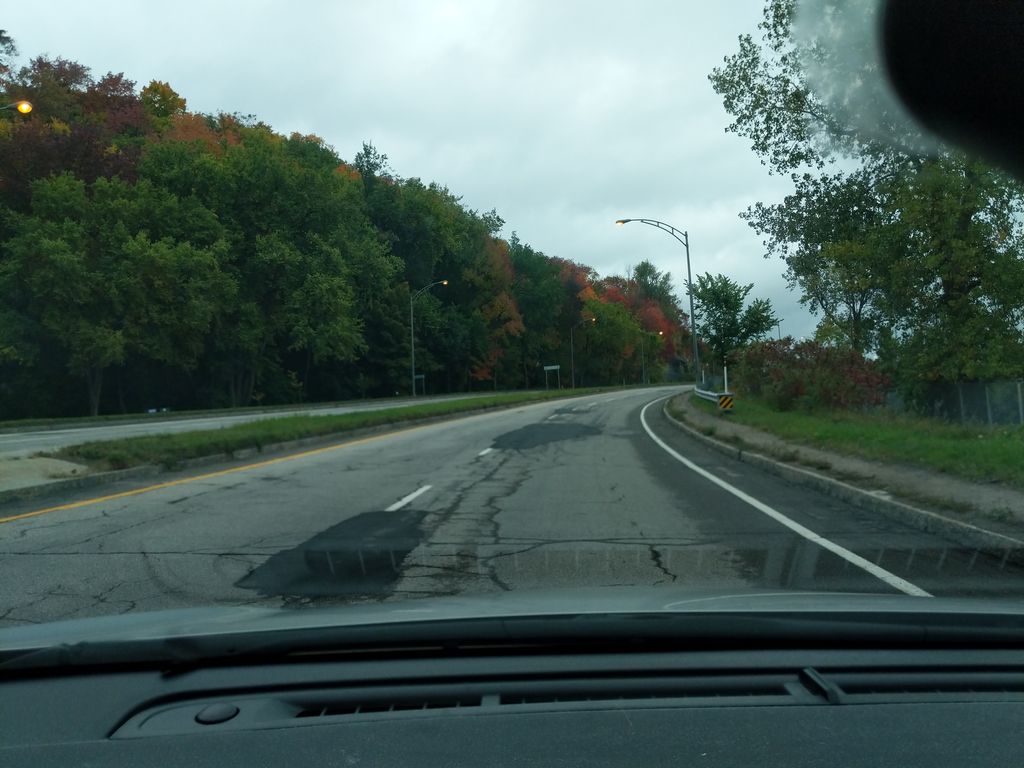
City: quebec_city